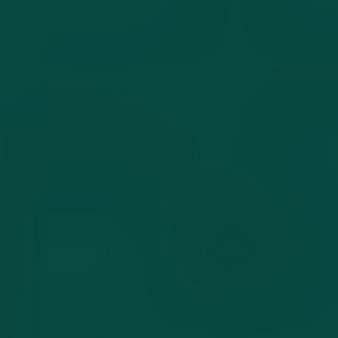
Label: other